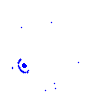
Particle: electron